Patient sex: F
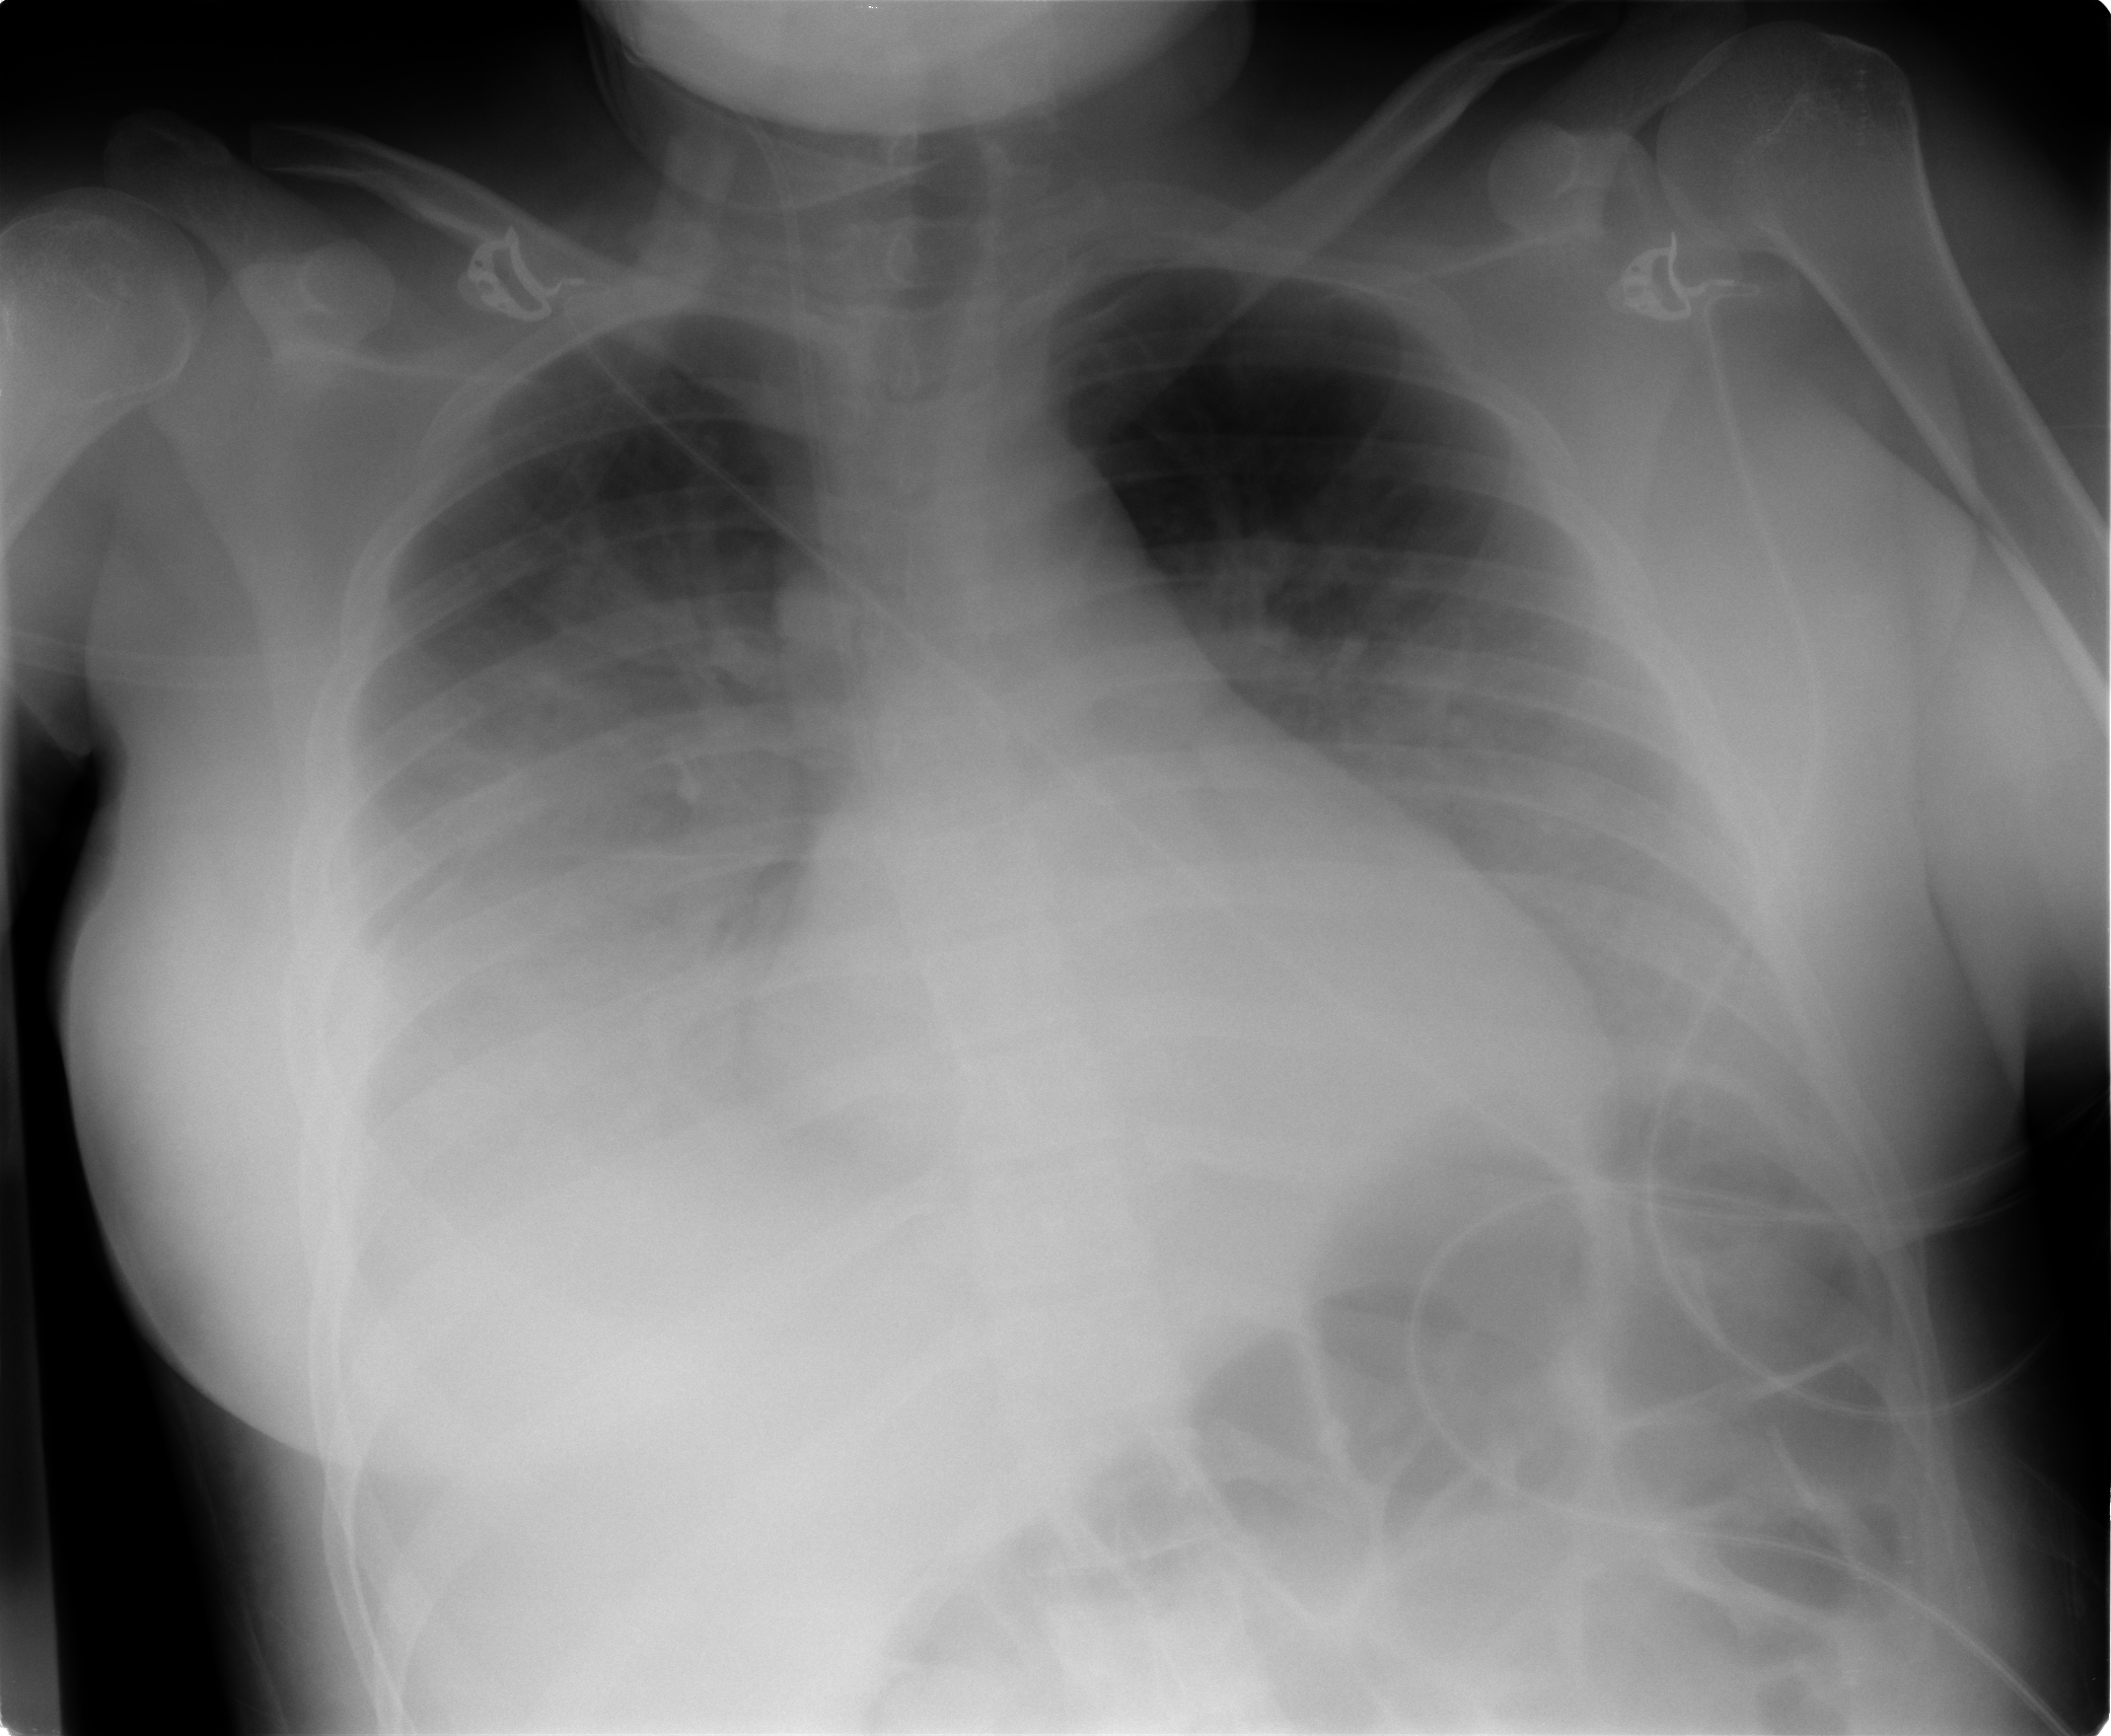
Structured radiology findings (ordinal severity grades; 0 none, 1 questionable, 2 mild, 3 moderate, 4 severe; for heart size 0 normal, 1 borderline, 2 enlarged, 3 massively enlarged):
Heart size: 2
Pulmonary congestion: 2
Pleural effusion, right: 3
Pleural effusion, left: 2
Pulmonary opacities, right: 2
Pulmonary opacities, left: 0
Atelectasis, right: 3
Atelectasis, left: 2